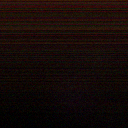
Screen state: off